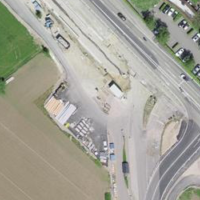
EUNIS habitat code: 57
Species observed at this site:
Milvus milvus
Galeopsis tetrahit
Cardamine pratensis